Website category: university
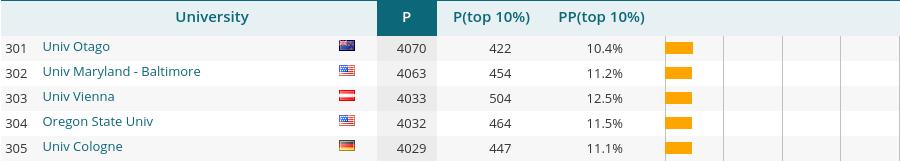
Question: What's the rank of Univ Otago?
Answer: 301

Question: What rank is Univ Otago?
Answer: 301

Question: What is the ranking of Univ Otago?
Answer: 301

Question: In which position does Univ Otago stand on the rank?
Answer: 301

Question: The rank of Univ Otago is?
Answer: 301

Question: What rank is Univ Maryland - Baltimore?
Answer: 302

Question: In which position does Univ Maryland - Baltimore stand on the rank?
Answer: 302

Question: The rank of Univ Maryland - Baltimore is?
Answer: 302

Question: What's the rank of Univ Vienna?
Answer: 303

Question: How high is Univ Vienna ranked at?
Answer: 303

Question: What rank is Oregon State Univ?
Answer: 304

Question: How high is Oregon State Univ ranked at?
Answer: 304

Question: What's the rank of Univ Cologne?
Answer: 305

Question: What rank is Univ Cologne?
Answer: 305

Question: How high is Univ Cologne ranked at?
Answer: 305

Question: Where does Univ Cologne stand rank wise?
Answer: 305

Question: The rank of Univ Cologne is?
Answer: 305

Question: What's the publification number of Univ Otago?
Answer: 4070

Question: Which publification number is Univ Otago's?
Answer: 4070

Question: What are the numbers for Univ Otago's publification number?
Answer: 4070

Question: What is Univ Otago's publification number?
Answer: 4070

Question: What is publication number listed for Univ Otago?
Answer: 4070

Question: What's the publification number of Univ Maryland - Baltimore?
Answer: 4063

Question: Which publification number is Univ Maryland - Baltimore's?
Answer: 4063

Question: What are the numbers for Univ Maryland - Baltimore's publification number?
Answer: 4063

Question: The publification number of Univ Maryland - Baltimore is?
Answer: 4063

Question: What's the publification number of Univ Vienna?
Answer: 4033

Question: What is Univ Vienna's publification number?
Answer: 4033

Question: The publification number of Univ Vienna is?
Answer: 4033

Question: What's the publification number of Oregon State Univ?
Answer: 4032

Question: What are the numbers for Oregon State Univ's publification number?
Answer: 4032

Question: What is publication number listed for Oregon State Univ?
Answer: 4032

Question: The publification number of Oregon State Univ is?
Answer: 4032

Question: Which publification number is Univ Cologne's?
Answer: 4029

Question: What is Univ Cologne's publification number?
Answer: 4029

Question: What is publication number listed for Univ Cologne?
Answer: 4029

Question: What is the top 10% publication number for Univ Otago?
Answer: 422

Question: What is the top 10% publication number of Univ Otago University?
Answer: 422

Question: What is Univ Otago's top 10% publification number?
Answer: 422

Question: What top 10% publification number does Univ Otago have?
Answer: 422

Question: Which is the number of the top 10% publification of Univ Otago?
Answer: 422

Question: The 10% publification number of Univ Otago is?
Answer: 422

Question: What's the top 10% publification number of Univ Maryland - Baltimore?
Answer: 454

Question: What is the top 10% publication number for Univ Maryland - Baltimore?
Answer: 454

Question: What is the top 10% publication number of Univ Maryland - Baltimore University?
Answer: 454

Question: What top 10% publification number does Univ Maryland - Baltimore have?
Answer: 454

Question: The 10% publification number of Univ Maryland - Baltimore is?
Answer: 454

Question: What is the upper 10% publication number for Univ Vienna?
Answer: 504

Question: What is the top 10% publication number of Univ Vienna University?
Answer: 504

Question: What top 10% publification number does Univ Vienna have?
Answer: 504

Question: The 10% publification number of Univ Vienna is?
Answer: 504

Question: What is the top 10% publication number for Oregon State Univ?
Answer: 464

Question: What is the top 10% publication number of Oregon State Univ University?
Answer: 464

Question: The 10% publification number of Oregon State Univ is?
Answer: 464

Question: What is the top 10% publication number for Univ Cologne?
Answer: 447

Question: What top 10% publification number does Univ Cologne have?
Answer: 447

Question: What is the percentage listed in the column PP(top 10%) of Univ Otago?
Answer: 10.4%

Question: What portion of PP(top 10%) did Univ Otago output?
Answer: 10.4%

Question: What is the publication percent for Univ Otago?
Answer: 10.4%

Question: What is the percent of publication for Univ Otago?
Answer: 10.4%

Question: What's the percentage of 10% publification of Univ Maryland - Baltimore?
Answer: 11.2%

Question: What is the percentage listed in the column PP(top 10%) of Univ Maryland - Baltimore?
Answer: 11.2%

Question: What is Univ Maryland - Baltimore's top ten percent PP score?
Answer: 11.2%

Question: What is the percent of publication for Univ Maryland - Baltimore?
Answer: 11.2%